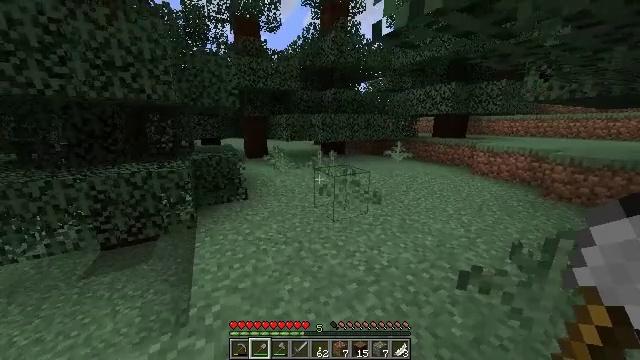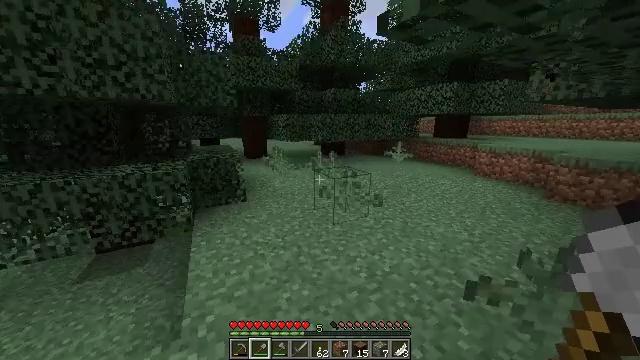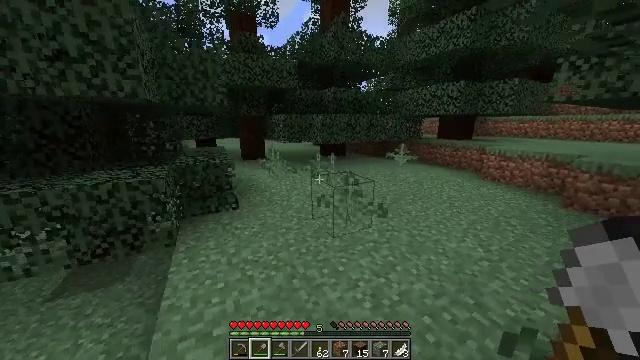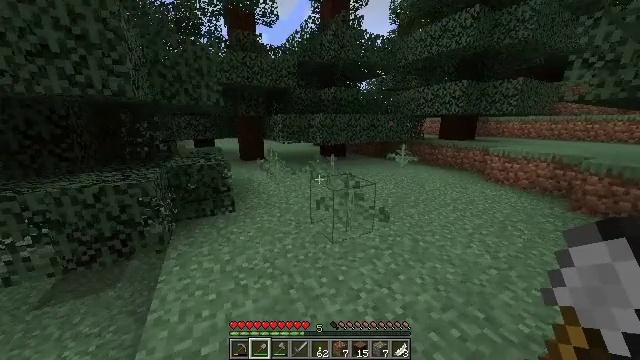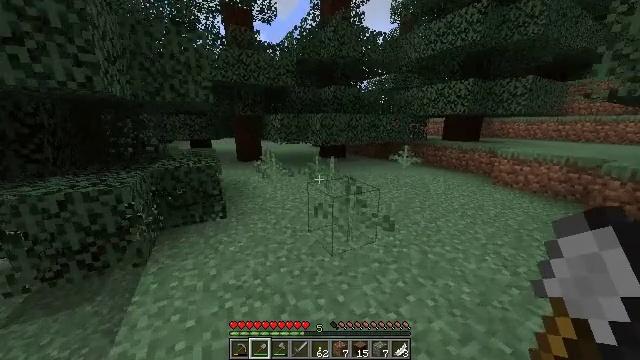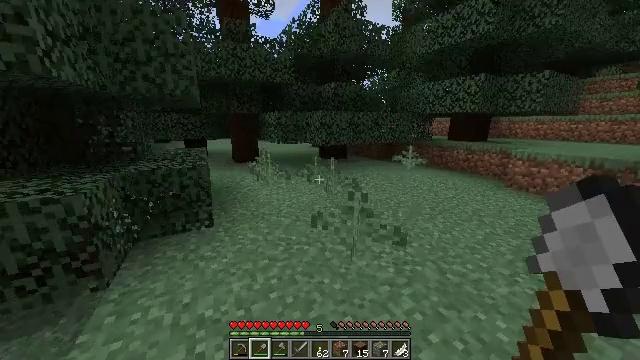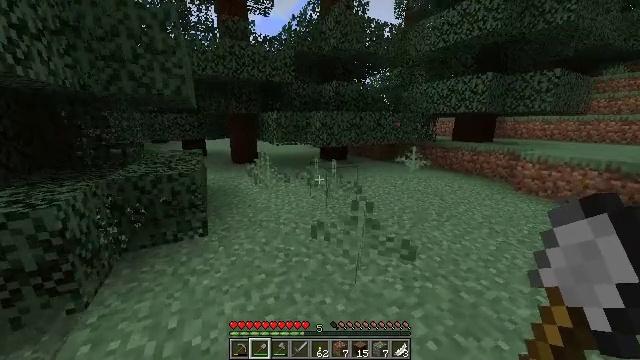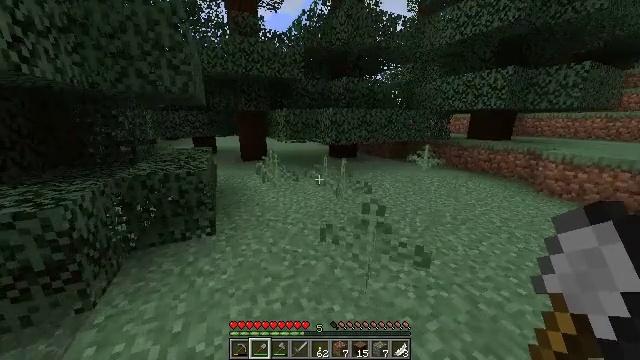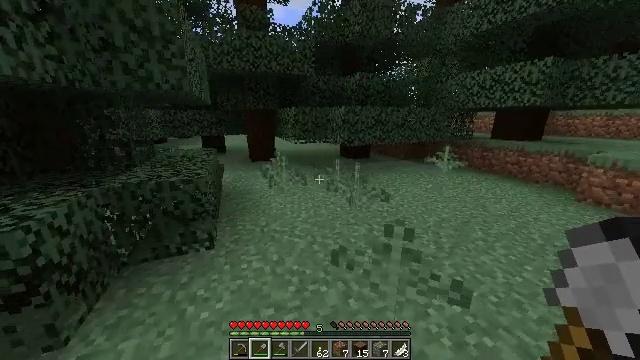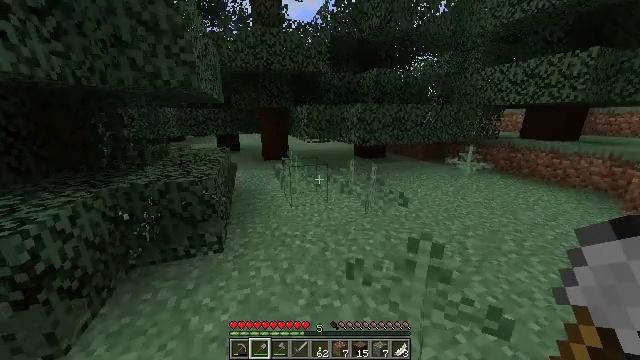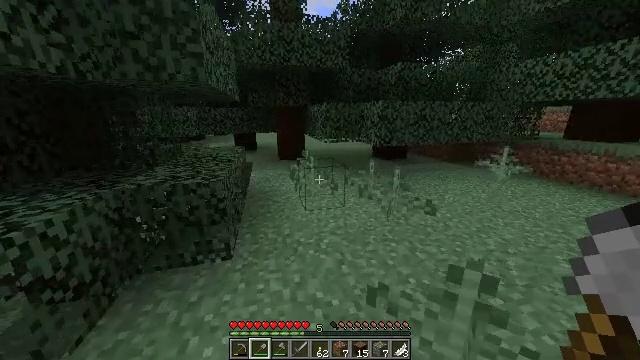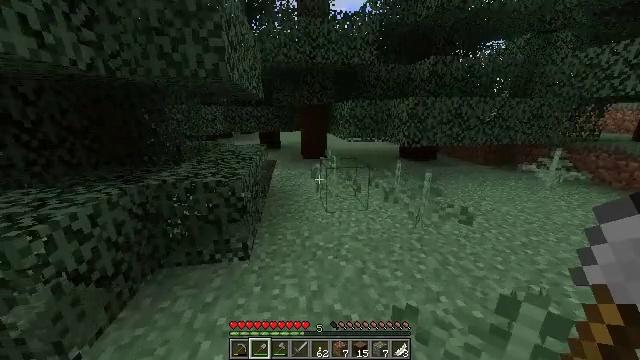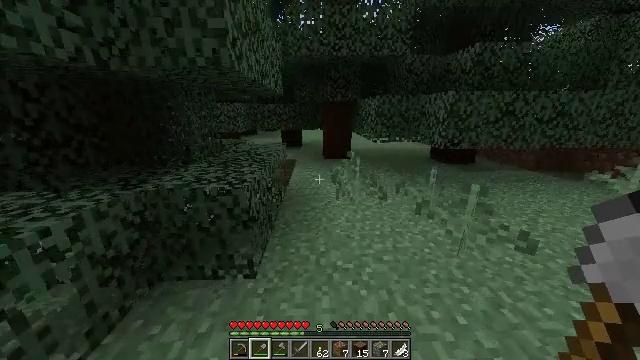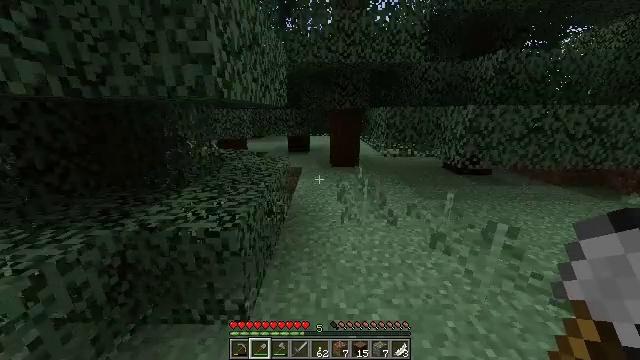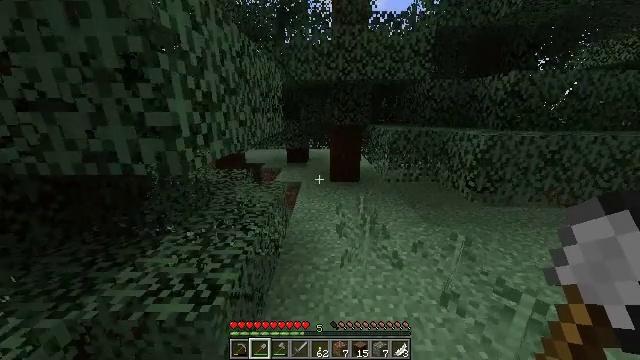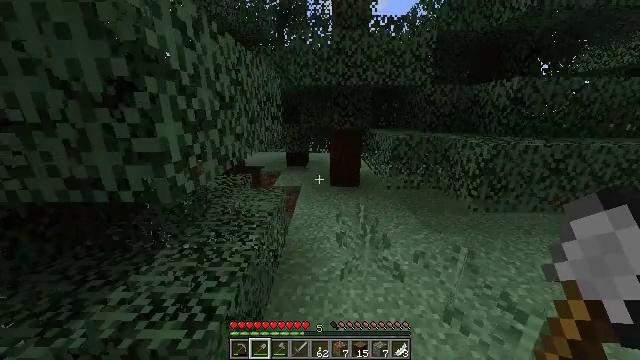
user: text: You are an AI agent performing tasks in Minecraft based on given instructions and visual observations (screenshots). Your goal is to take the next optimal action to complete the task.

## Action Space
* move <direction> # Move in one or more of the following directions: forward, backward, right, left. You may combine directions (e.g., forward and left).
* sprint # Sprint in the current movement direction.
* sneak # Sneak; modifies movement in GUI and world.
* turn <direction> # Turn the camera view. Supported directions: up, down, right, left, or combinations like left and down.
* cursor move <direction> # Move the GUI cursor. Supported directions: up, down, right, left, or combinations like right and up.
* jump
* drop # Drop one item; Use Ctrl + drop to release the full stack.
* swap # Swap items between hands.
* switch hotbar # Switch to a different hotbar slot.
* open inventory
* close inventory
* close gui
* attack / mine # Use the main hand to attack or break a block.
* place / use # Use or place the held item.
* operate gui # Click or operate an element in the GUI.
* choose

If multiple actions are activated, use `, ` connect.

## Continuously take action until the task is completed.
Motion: motion action
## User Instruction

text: Destroy the spruce leaves to get sticks and saplings.
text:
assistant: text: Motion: move forward, sprint
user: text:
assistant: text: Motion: move forward, sprint
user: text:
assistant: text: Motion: move forward, sprint
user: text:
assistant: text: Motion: move forward, sprint
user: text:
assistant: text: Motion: move forward, sprint
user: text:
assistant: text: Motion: move forward, sprint
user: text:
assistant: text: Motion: move forward, sprint, turn left
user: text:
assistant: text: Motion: move forward, sprint, turn left
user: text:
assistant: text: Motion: move forward, sprint, turn left
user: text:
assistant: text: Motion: move forward, sprint, turn left
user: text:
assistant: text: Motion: move forward, sprint, turn left
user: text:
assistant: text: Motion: move forward, sprint, turn left
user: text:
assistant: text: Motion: move forward, sprint, turn left, jump
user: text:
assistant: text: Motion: move forward, sprint, jump
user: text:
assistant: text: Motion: move forward, sprint, jump
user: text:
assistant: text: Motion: move forward, sprint, jump
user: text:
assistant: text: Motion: move forward, sprint, jump
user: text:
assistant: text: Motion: move forward, sprint, jump
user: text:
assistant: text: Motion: move forward, sprint, jump
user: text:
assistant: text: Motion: move forward, sprint, turn left, jump
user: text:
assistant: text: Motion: move forward, sprint
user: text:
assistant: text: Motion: move forward, sprint
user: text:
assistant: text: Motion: move forward, sprint, turn left
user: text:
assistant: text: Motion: move forward, sprint, turn left
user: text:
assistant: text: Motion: move forward, sprint, turn left
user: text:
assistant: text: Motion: move forward, sprint, turn left
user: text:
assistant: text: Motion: move forward, sprint, turn left
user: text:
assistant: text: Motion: move forward, sprint, turn left
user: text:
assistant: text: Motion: move forward, sprint, turn left
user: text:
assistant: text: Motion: move forward, sprint, turn left